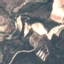
Land use / land cover class: HerbaceousVegetation